Question: Hello I am trying to use SILEX micro framework together with my own library full of classes and therefore I am stuck with 2 loaders that results in a error that the loader can't load classes.. Is there a way to use these 2 loaders simultaneously without getting this error?
the loader that I use you can find below:
'''
<?php
/*
* Loader
*/
function my_autoloader($className)
{
// haal de base dir op.
$base = dirname(__FILE__);
// het pad ophalen
$path = $className;
// alle paden samenvoegen tot waar ik zijn moet en de phpfile eraan plakken.
$file = $base . "/lib/" . $path . '.php';
// als file bestaat haal op anders error
if (file_exists($file))
{
require $file;
}
else
{
error_log('Class "' . $className . '" could not be autoloaded');
throw new Exception('Class "' . $className . '" could not be autoloaded from: ' . $file);
}
}
spl_autoload_register('my_autoloader');
?>
'''
the loader that silex uses is in the vendor directory ( from the framework itself )
and this is how my file tree looks like:

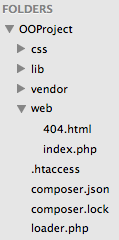
Answer: Don't throw errors in your autoloader functions. 'spl_autoload_register' allows php to go through all registered autoloaders in order, but if you throw an uncaught error in the middle of that process it can't try the next autoloader.
<URL>